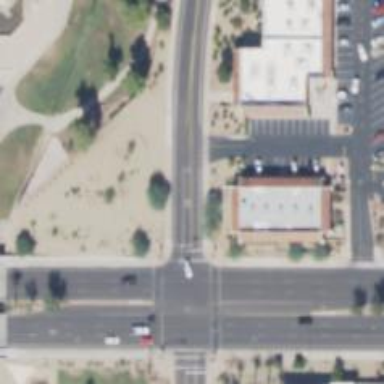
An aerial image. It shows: Solid stop line on the road.